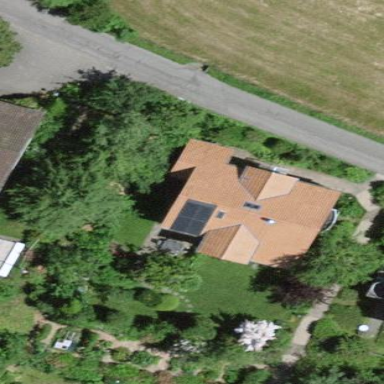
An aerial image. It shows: Simple and straightforward house.